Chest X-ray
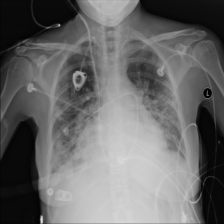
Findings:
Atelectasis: negative
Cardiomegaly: negative
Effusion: negative
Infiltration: negative
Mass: negative
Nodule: negative
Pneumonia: negative
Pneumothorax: negative
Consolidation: negative
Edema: negative
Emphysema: negative
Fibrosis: negative
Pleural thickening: negative
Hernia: negative